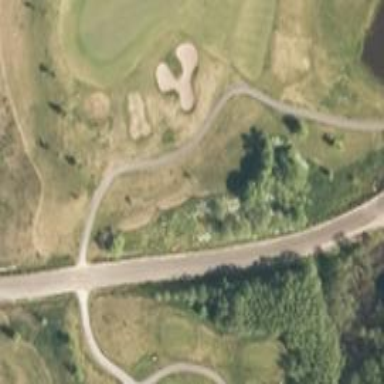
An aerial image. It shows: Path for both roads and golfers.